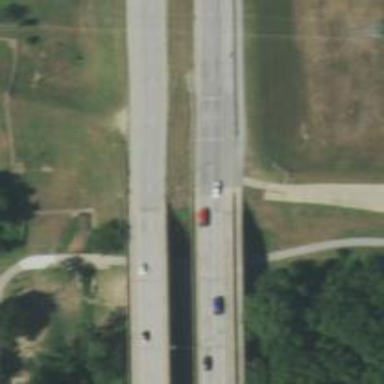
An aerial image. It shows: Beam bridge on trunk highway.